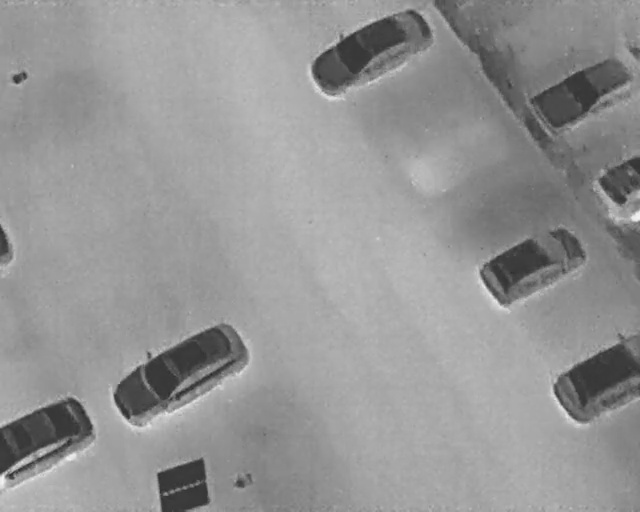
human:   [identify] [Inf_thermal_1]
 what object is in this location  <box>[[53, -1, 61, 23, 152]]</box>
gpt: <ref>1 large car at the top</ref>

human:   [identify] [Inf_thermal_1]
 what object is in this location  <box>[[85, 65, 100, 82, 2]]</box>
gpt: <ref>1 large car at the bottom right</ref>

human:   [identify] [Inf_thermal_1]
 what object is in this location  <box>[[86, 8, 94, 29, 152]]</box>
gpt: <ref>1 large car at the top right</ref>

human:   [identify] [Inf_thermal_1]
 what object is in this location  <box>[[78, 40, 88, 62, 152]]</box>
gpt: <ref>1 large car at the right</ref>